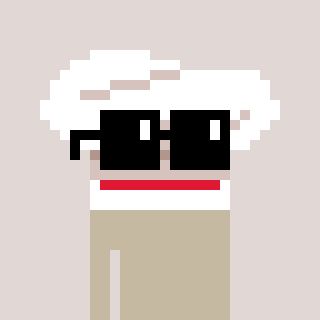
a pixel art character with square black sunglasses, a chef hat-shaped head and a foggrey-colored body on a warm background